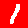
Digit: 1